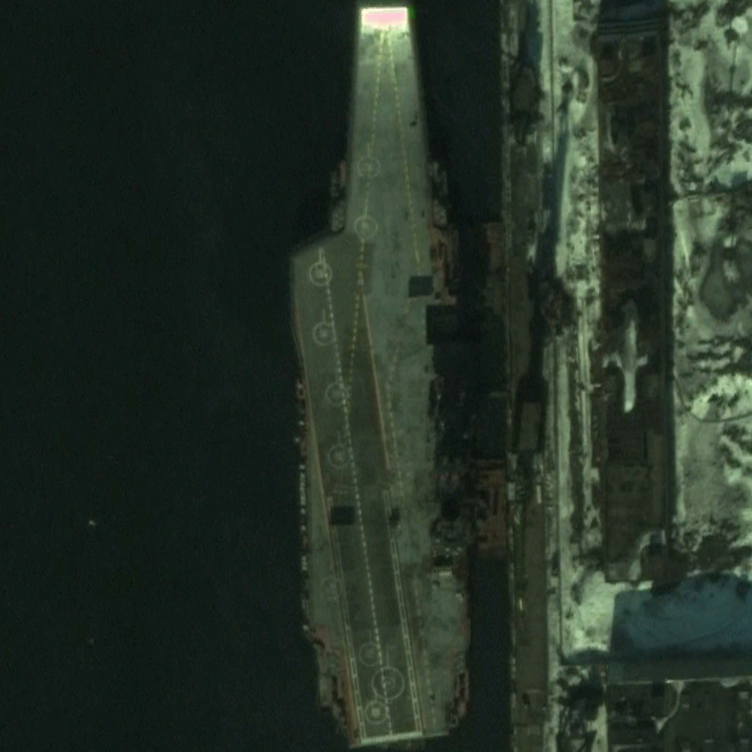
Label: aircraft_carrier